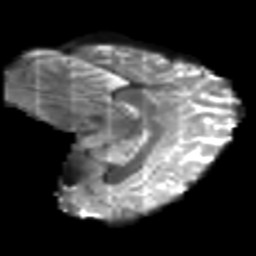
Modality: T2w
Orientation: sagittal
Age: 18
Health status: ill
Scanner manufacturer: philips
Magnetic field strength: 3 T
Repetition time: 9 s
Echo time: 0.127 s